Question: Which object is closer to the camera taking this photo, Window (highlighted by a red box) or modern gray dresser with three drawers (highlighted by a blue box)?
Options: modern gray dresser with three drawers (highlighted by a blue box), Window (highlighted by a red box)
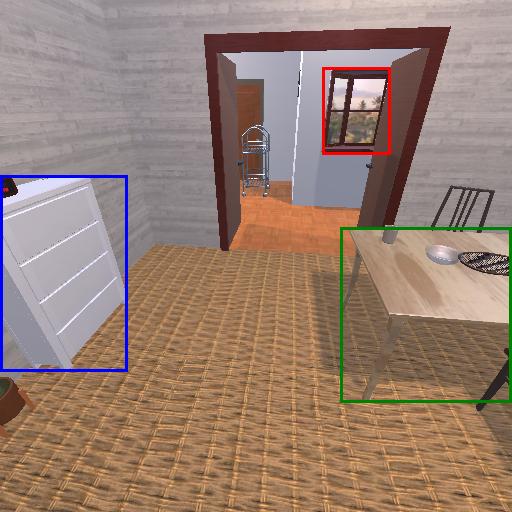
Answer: modern gray dresser with three drawers (highlighted by a blue box)